Interaction volume radius: 5 \u00c5
Interaction volume height: 15 \u00c5
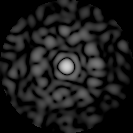
Disorder parameter: 0.8433